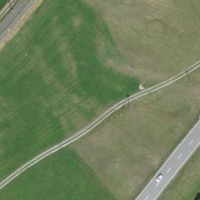
EUNIS habitat code: 26
Species observed at this site:
Stauroderus scalaris
Pseudochorthippus parallelus
Chorthippus brunneus
Chorthippus biguttulus